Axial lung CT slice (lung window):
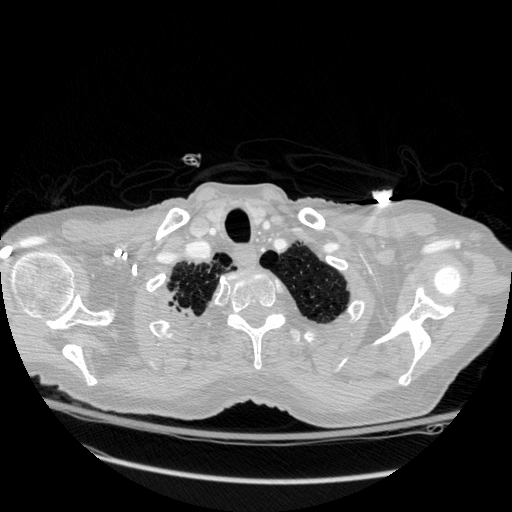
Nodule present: no